Question: I have a CSS '<li>' based navigation bar styled and implemented as below:
CSS:
'''
DIV.topbar_outer {
position: fixed;
top: 0px;
left: 0px;
width: 100%;
height:33px;
/*background-color: #202020;*/
}
DIV.topbar_inner {
/*font info*/
text-align: center;
padding-top: 8px;
/*layout*/
position: absolute;
left: 50%;
width: 900px;
height: 25px;
margin-left: -450px;
background-color: #202020;
}
/*Navigation bar format styling*/
.navigation_bar {
border: 0px;
margin-top: 0px;
}
.navigation_bar li {
display: inline;
list-style: none;
padding-right: 10px;
padding-left: 10px;
text-decoration: none; font-family: 'Raleway', sans-serif; font-weight: 700; color: #FFFFFF; font-size: 13px;
}
/*Navigation bar link styling*/
.navigation_bar li a {
text-decoration: none; font-family: 'Raleway', sans-serif; font-weight: 700; color: #FF0000; font-size: 13px;
}
.navigation_bar li a:hover {
text-decoration: none; font-family: 'Raleway', sans-serif; font-weight: 700; color: #FFFFFF; font-size: 13px;
}
'''
HTML:
'''
<div class="topbar_outer">
<div class="topbar_inner">
<ul class="navigation_bar">
<!-- Navigation bar items -->
<li>
HOME
</li>
<li>
<a href="#">ABOUT</a>
</li>
<li>
<a href="#">PHOTOS</a>
</li>
<li>
<a href="#">DINING</a>
</li>
<li>
<a href="#">FUNCTIONS</a>
</li>
<li>
<a href="#">CLUB EVENTS</a>
</li>
<li>
<a href="#">BOWLS NEWS</a>
</li>
<li>
<a href="#">CONTACT</a>
</li>
</ul>
</div>
</div>
'''
I seem to be having an issue with the centering of the list items within the 'topbar_inner' container, this can be seen below:

The list seems to be mostly centered, but off-center to the right a little bit, just enough to be noticeable.
Can anyone provide a solution for the absolute horizontal centering of the navigation list?
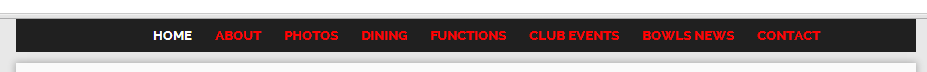
Answer: Your 'ul' has a left padding that the browser automatically applies. Just remove this and everything will be centered.
Just add 'padding: 0;' like below:
'''
.navigation_bar {
border: 0px;
margin-top: 0px;
padding: 0;
}
'''